Question: Is it possible to add a static 'UIImageView' that will "stick" to the 'UINavigationBar' when scrolling through a 'UITableView'?
In the image below, the gray image would essentially stick to the 'UINavigationBar' so that it would be visible in that exact same position anywhere on the screen.

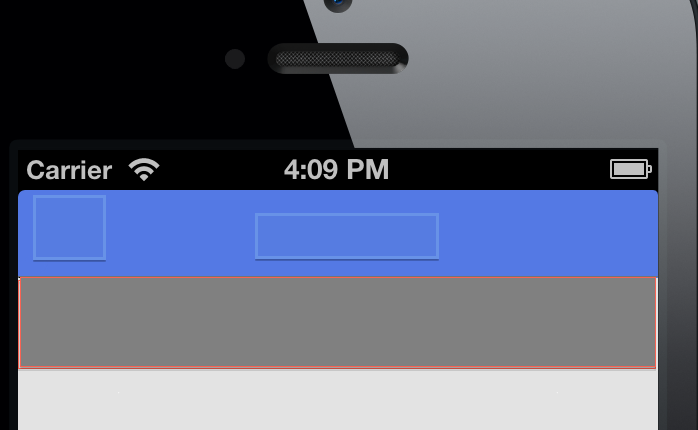
Answer: You can implement the delegate method 'tableView:viewForHeaderInSection:' and supply an image view (or an image view inside another view if you need some padding round the edges). This is assuming that you only have one section.
If you have multiple sections you would either need to add the image view as a subview of the table views superview or use 'contentInset' and tamper with the scrolling.